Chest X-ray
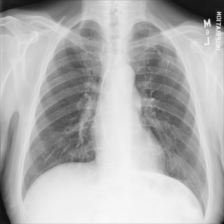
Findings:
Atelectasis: negative
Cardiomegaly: negative
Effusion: negative
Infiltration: negative
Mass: negative
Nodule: negative
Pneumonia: negative
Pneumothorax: positive
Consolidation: positive
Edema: negative
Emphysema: negative
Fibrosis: negative
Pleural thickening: negative
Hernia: negative